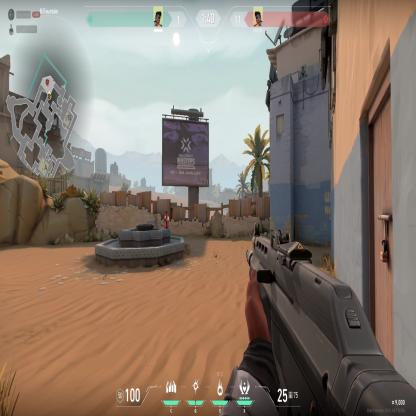
Label: enemy